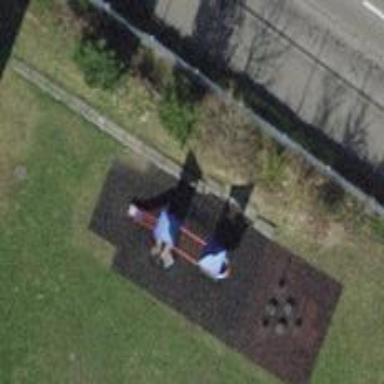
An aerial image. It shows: Playground structure.